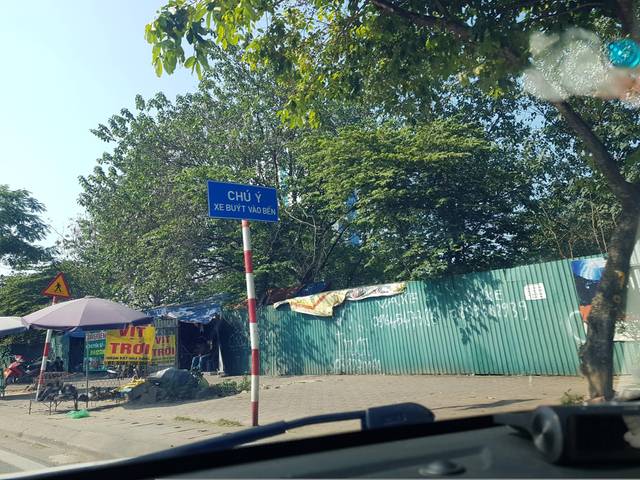
Region: Vietnam
Coordinates: 20.997, 105.779